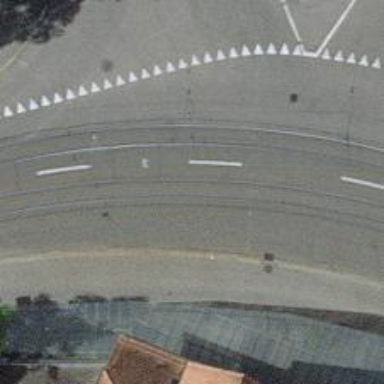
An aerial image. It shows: Tram railway with one track. The railway is electrified with contact lines.